Question: I'm having a error when i try to open dialog box on Primefaces, and i can't understand why this is happening.
Here my page code:
'''
<?xml version='1.0' encoding='UTF-8' ?>
<!DOCTYPE html>
<html xmlns="http://www.w3.org/1999/xhtml"
xmlns:ui="http://java.sun.com/jsf/facelets"
xmlns:p="http://primefaces.org/ui">
<body>
<ui:composition template="./template/template.xhtml">
<ui:define name="content">
<p:commandButton value="Abrir" oncomplete="w_dlgTeste.show()"/>
<p:confirmDialog header="Erro desnecessario." message="Nao estou a entender nada." widgetVar="w_dlgTeste" />
</ui:define>
</ui:composition>
</body>
</html>
'''
On google chrome 'Javascript' console i see this:

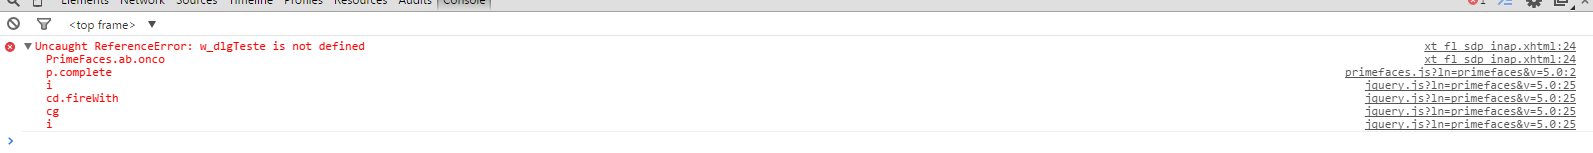
Answer: Try with 'onclick="PF('w_dlgTeste').show()"'. The error that appear there is because in Primefaces 4.0 and newer, the widgets are stored in a javascript widget array and you must call 'PF('w_dlgTeste')' to return it from the array.
Apart from that, you can have a confirmDialog without content inside but it doesn't make any sense since you can't confirm anything. You should add confirmation buttons too.
If you want the simplest way, you can do it with only javascript:
'''
<p:commandButton onclick="return confirm('Are you sure?')" .../>
'''
If what you want to do is to show a dialog confirmation, the best way you should do it is like <URL>:
Using 'p:confirm' in each button that you want a dialog confirmation:
'''
<p:commandButton value="Abrir">
<p:confirm header="Erro desnecessario." message="Nao estou a entender nada." />
</p:commandButton>
'''
And put the dialog with 'global="true"' on your template because you probably want to reuse it:
'''
<p:confirmDialog global="true">
<p:commandButton value="Yes" type="button" styleClass="ui-confirmdialog-yes" icon="ui-icon-check" />
<p:commandButton value="No" type="button" styleClass="ui-confirmdialog-no" icon="ui-icon-close" />
</p:confirmDialog>
'''
Another option would be if what you want is just a simple information dialog after the action of the button you can do it like this too:
'''
<p:commandButton value="Abrir" oncomplete="PF('w_dlgTeste').show()"/>
<p:dialog header="Erro desnecessario." widgetVar="w_dlgTeste">
Nao estou a entender nada.
</p:dialog>
'''